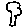
Label: tree